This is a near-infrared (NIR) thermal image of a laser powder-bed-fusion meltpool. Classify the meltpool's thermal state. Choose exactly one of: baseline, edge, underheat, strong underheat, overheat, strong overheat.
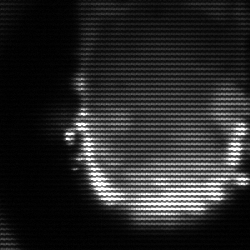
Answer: baseline